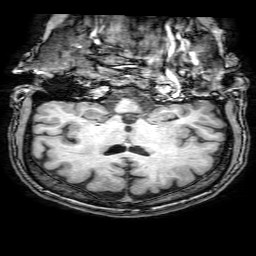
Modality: T1w
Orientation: sagittal
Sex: female
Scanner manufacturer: philips
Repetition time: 0.008152 s
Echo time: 0.00373 s